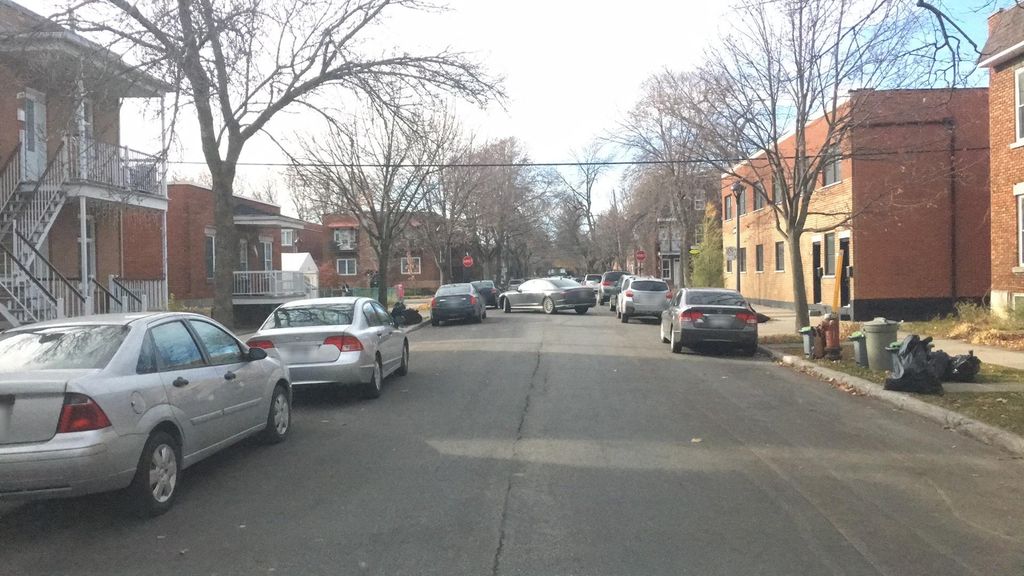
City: montreal